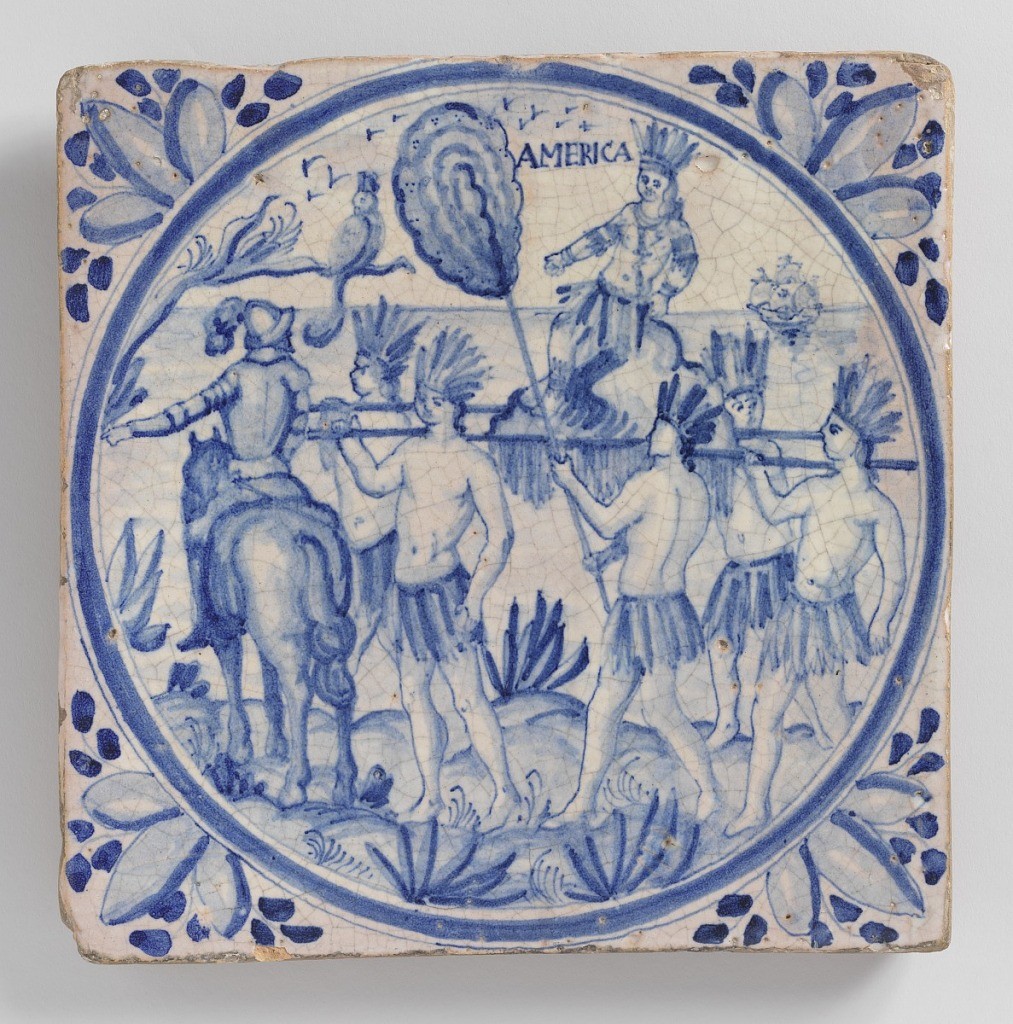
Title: Allegories of the Four Continents
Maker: Jacques Le Moyne
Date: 18th century
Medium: Tin-glazed earthenware
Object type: Tiles
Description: Group of four tiles, square, with blue underglaze decoration on buff ground, each with name of one of the four continents, and corresponding allegory and attributes within a circular medallion: -72a, "Asia," showing turbaned figure riding in a howdah on back of an elephant, with two attendants; birds in foreground, turreted architecture in background; -72b, "Europa," showing a lady, cavalier and dog in foreground, watching woman in a sedan chair carried by two men; European style buildings in background; -72c, "Africa" with a turbaned man and woman, with attendant holding parasol, with the attributes of monkey, ostrich and camel; -72d, "America" showing an Indian in feather skirt and headdress, carried on a litter by five similarly but less ornately dressed Indians, and attended by one holding a fan; at left a conquistador on horseback, and a cockatoo on a branch; in right background, a sailing ship.